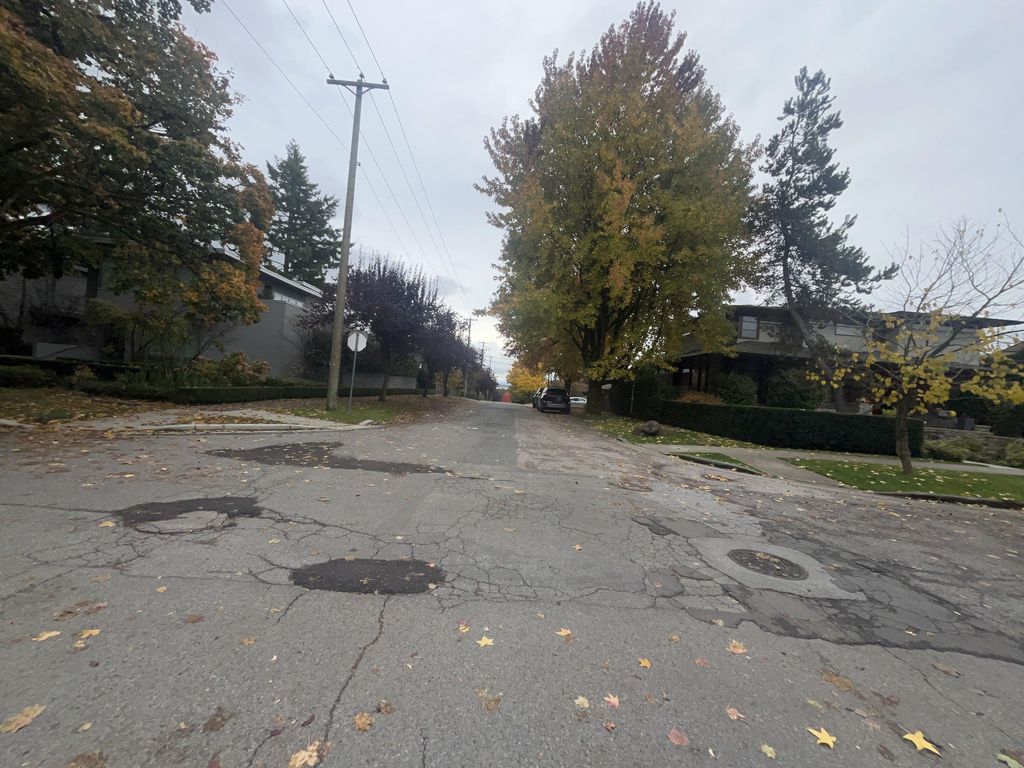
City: vancouver